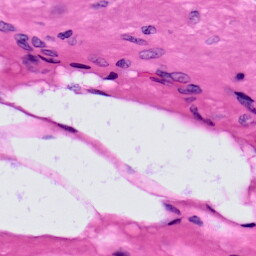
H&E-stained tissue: Prostate